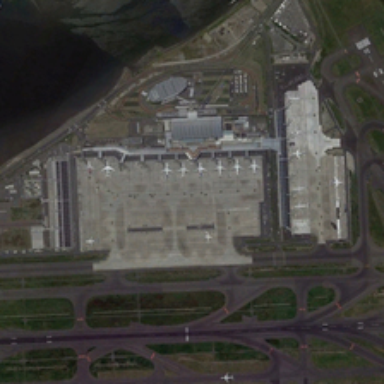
Some planes are in an airport near a river .